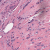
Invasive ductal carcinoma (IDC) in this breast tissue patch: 1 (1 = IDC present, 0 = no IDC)